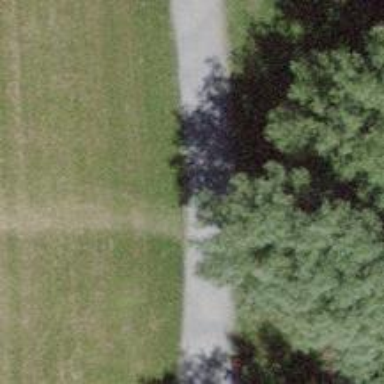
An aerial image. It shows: Red bench.